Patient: sex M, age 38
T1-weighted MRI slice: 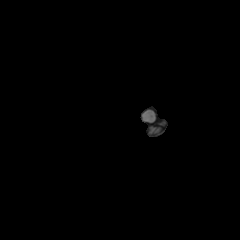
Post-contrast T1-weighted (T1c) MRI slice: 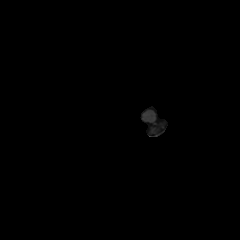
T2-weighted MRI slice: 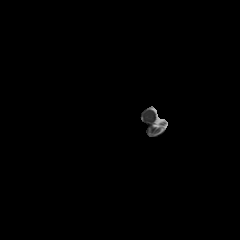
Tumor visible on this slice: no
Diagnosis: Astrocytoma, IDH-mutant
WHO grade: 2